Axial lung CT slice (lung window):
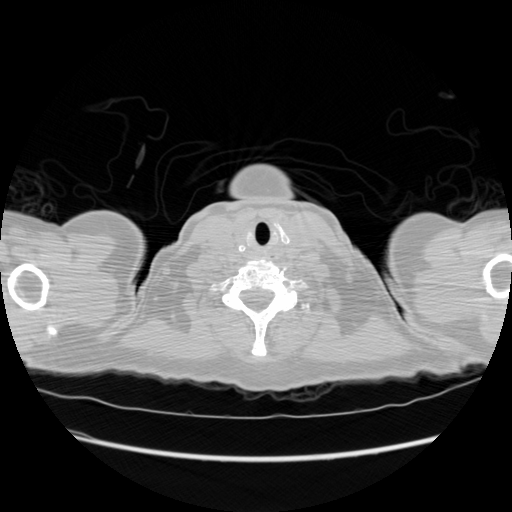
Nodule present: no